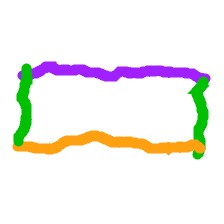
Shape: rectangle